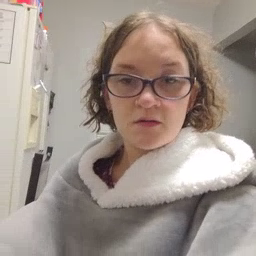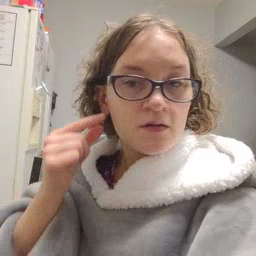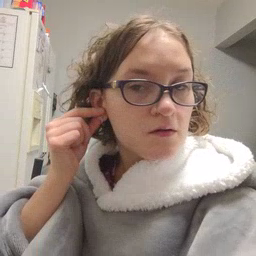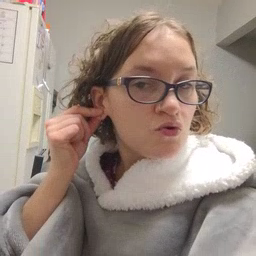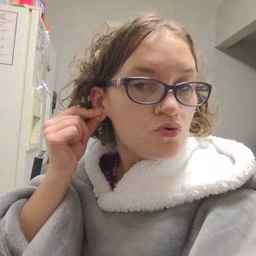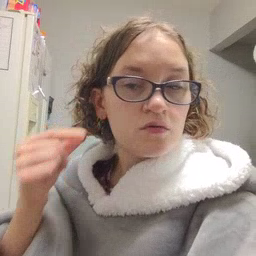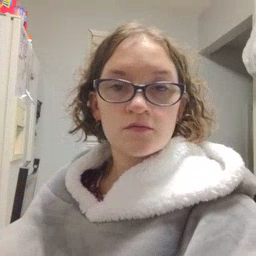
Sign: ear